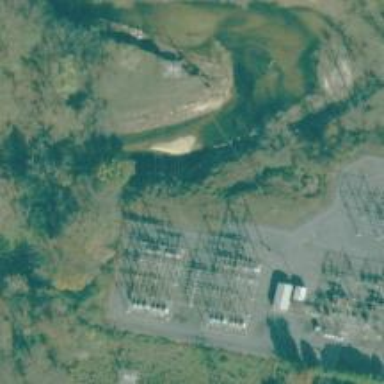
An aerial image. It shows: Switch used for power control.